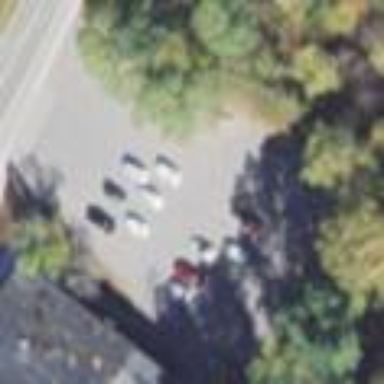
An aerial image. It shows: Parking area.